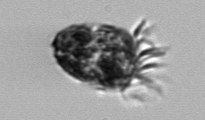
Label: Ciliophora